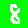
Digit: 8